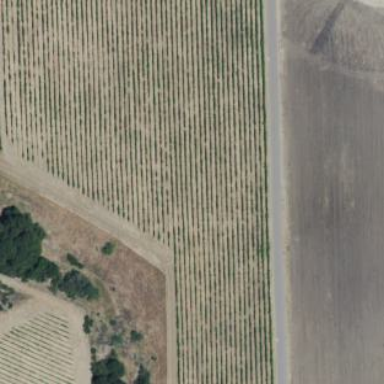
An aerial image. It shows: Vineyard.